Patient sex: M
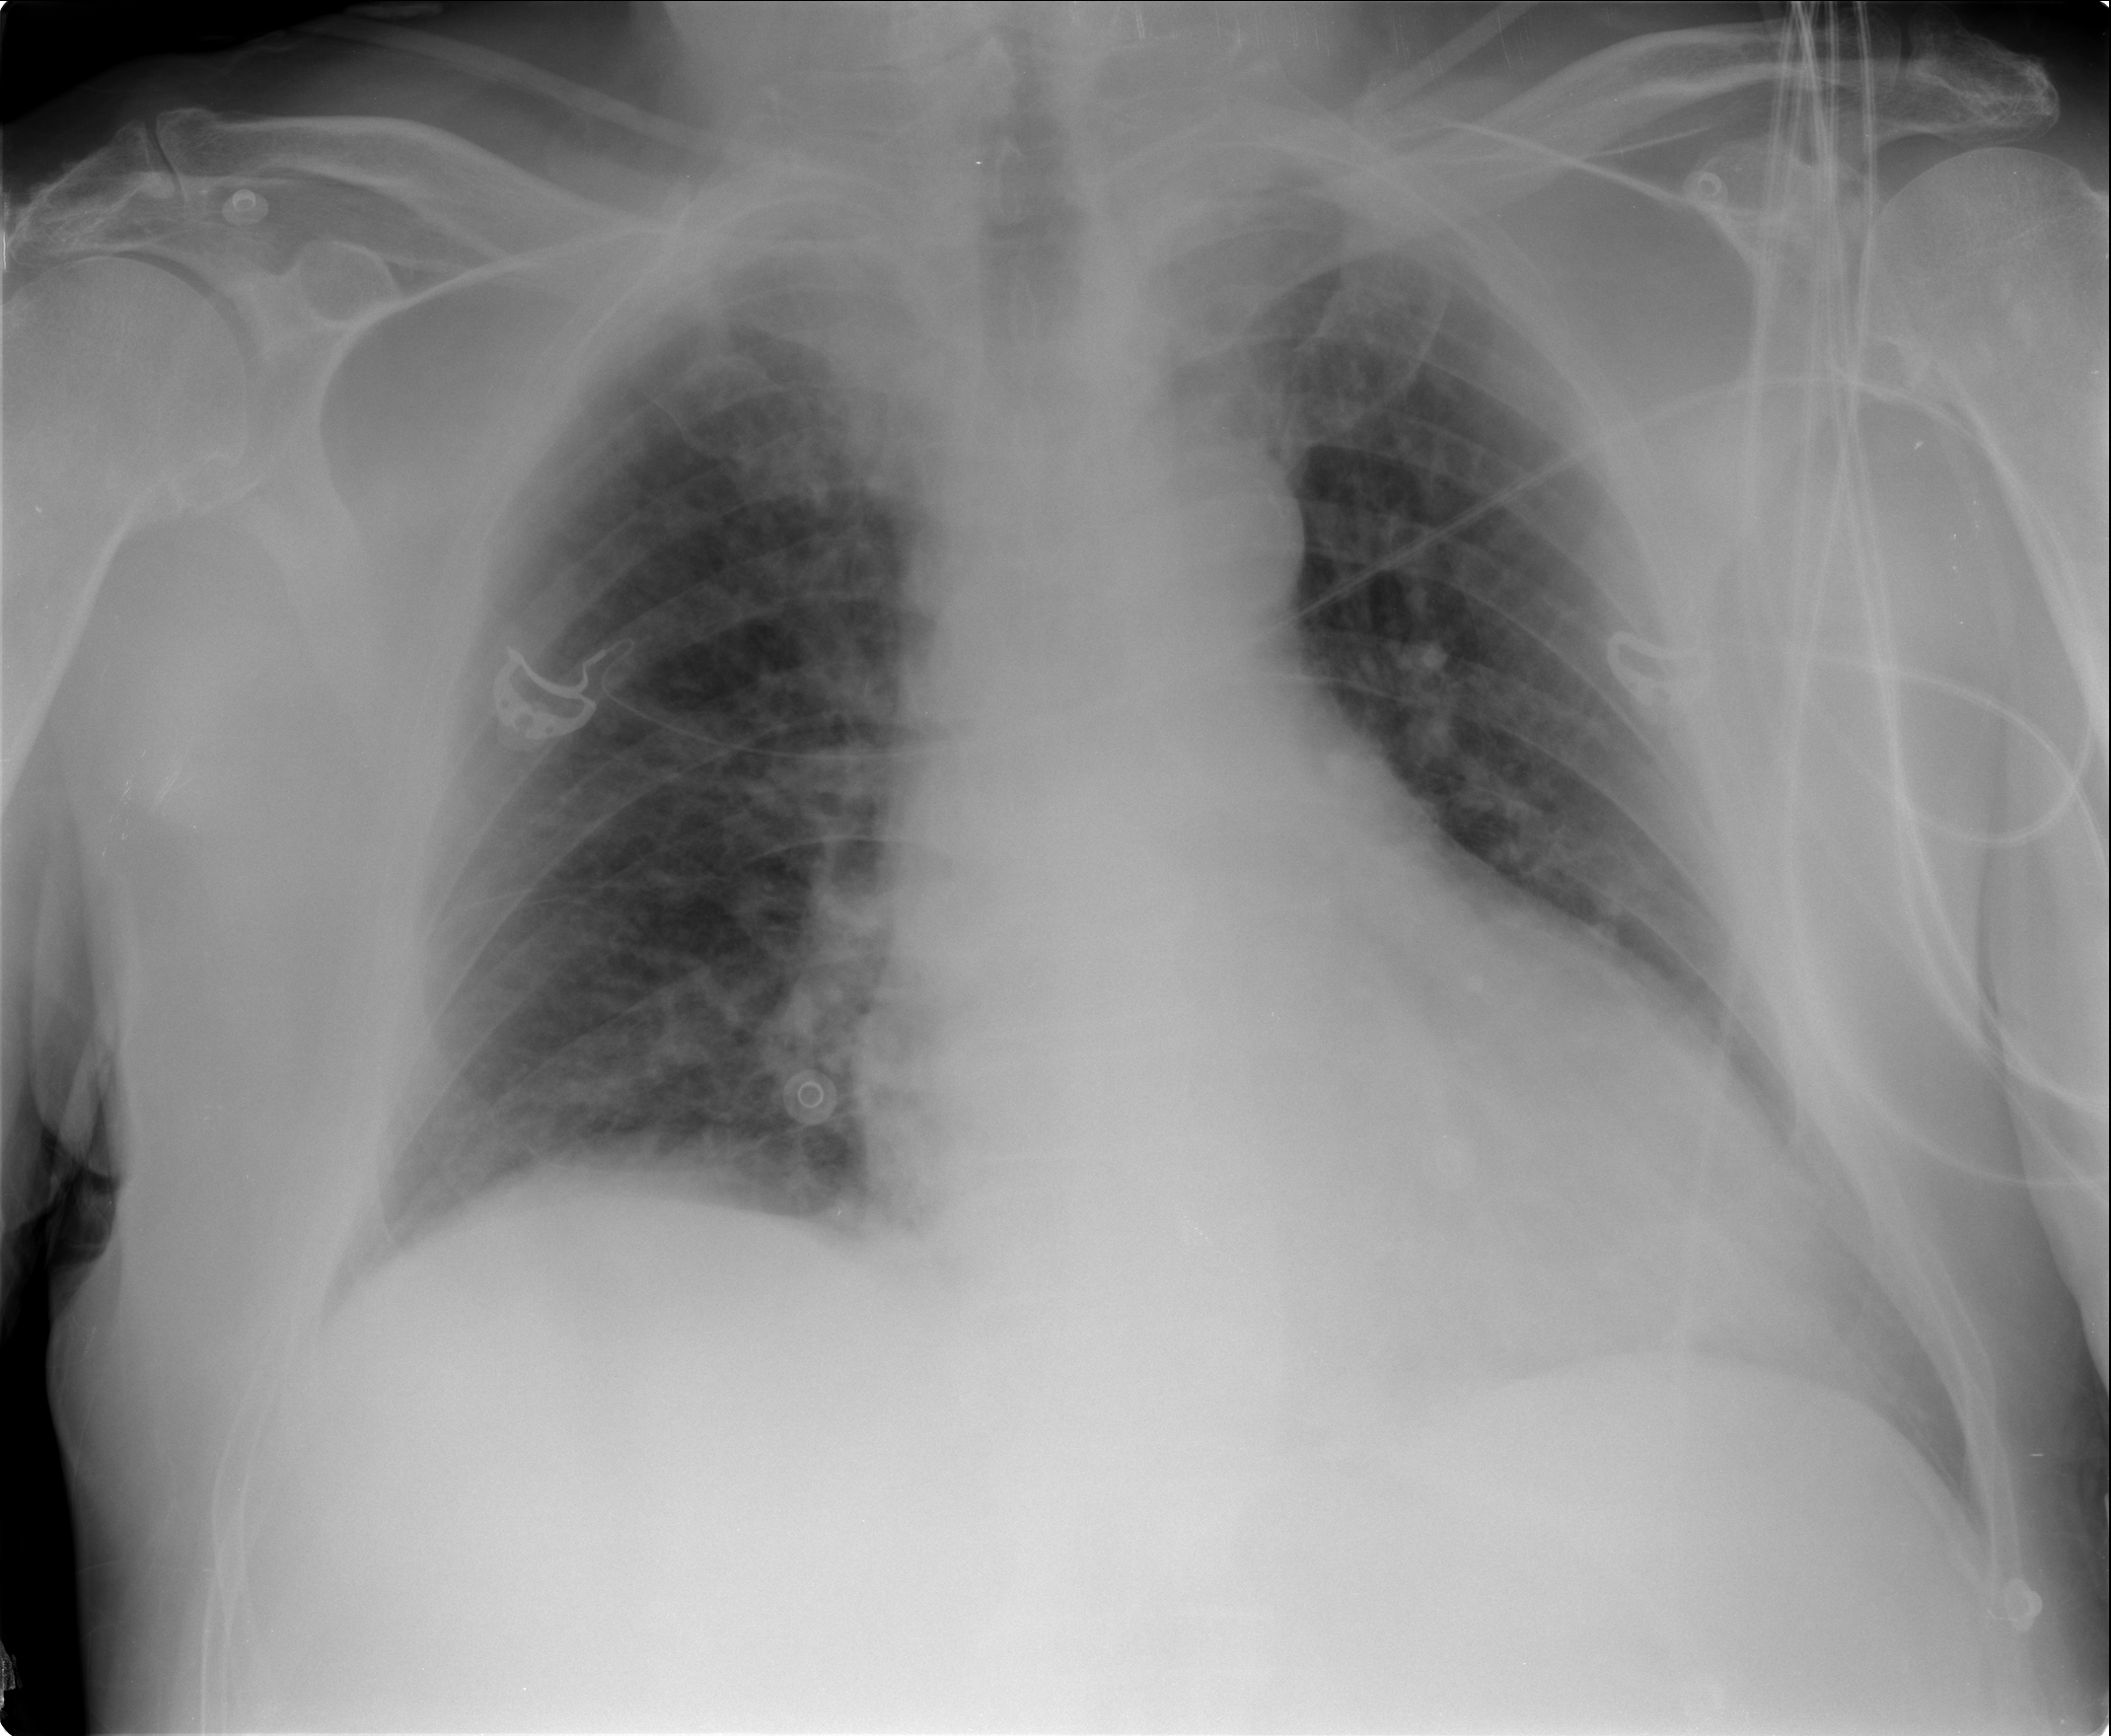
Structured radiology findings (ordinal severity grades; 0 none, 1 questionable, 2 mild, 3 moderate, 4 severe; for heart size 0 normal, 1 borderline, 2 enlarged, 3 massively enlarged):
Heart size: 2
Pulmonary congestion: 2
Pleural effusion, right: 0
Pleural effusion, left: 0
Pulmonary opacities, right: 0
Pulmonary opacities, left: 0
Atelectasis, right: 2
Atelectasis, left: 2